Aerial crown-view tile of a tropical tree (Barro Colorado Island, Panama), acquired 20250512:
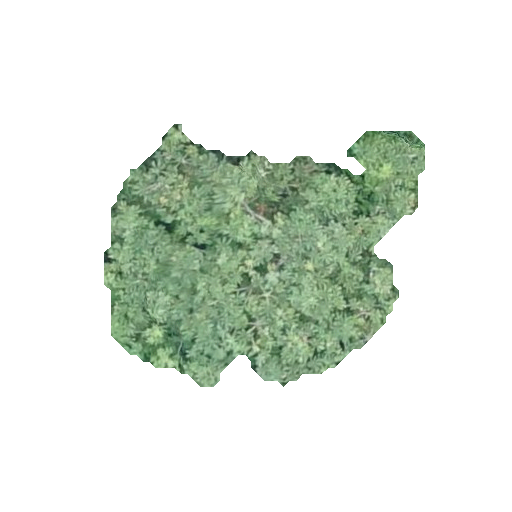
Species: Cecropia insignis
GBIF accepted scientific name: Cecropia insignis
Crown area: 88.359 m²